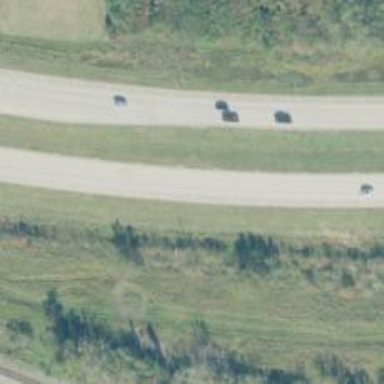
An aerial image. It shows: Trunk highway.